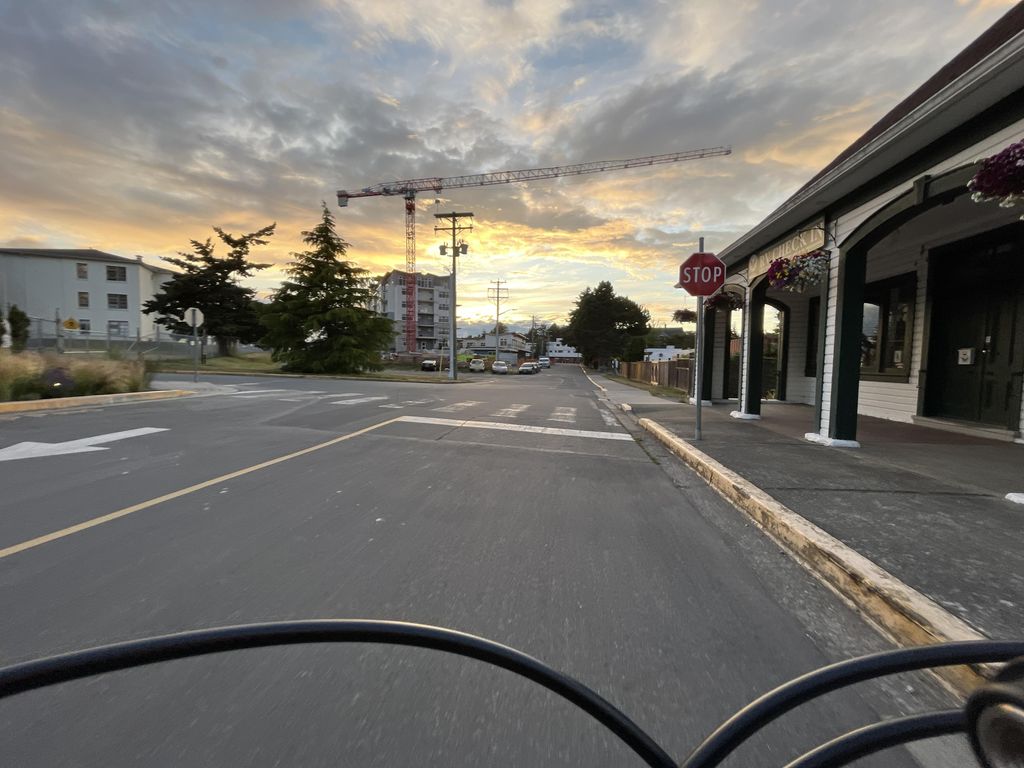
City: victoria